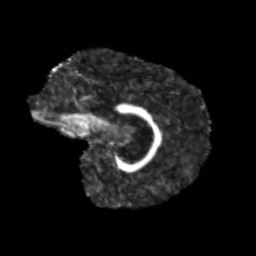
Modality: FA
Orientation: sagittal
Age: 11
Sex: female
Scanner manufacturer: siemens
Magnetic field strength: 3 T
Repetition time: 3.8 s
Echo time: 0.07 s